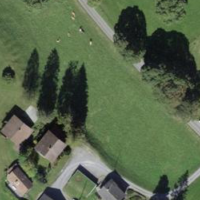
EUNIS habitat code: 24
Species observed at this site:
Sambucus racemosa